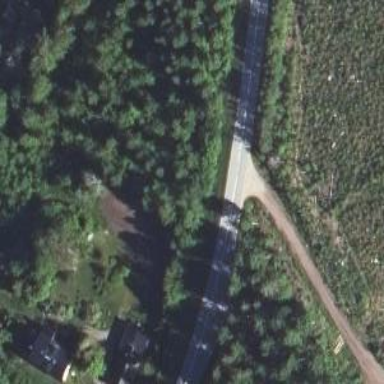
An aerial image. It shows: Tertiary road.